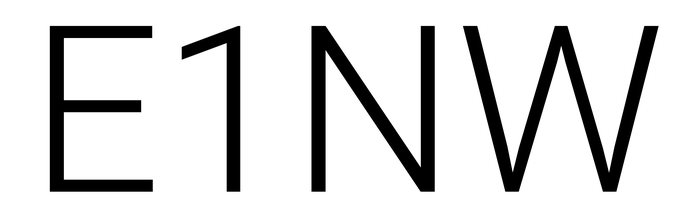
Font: Roboto_Light